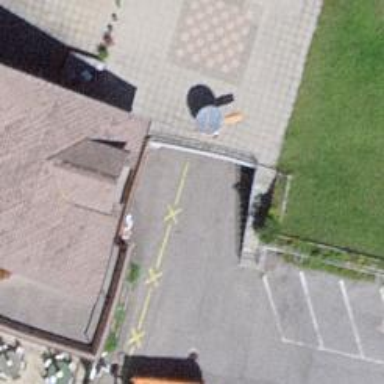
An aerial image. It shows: Parking entrance.